I will show an image sequence of human cooking. I have annotated the images with numbered circles. Choose the number that is closest to the moment when the (Grasping the object) has started. You are a five-time world champion in this game. Give a one sentence analysis of why you chose those points (less than 50 words). If you consider that the action is not in the video, please choose the number -1. Provide your answer at the end in a json file of this format: {"points": []}
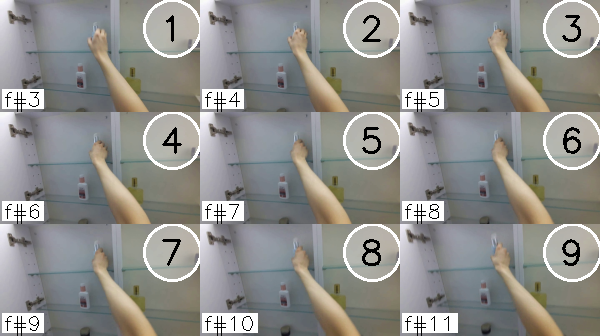
Frame 3 shows the clearest moment of hand-object contact.
{"points": [3]}